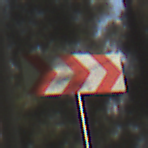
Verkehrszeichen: RichtungstafelnInKurvenGrossLinks
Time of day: MorningAfternoon
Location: Outdoor (Nature)
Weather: Clear
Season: NotSpecified
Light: Natural